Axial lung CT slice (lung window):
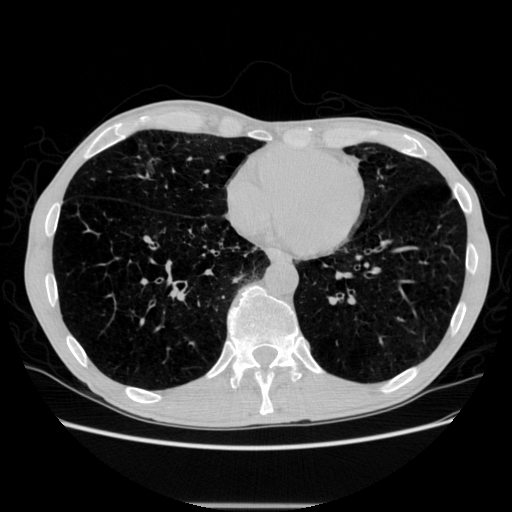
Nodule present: no